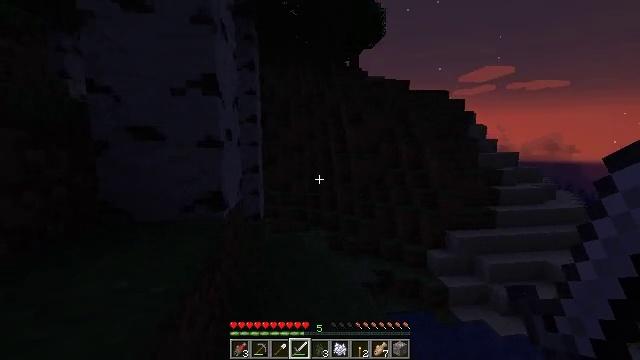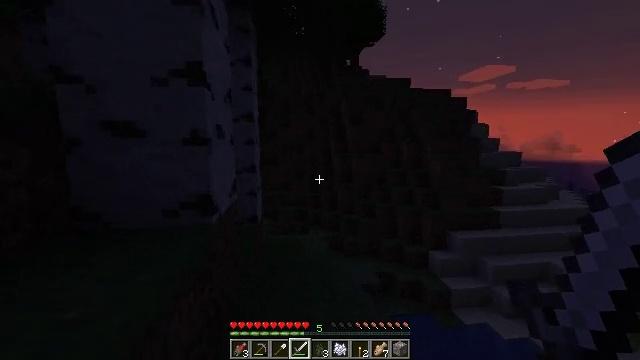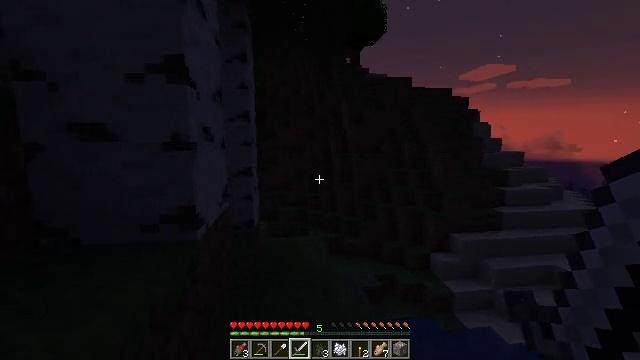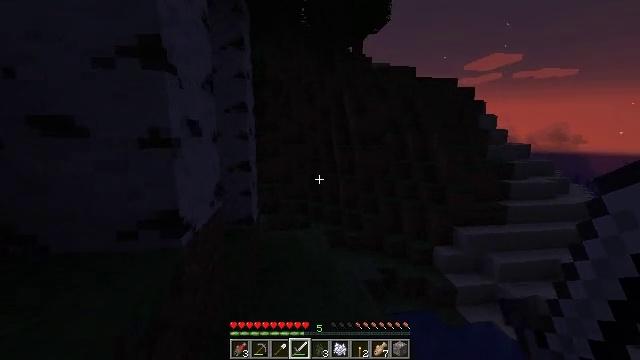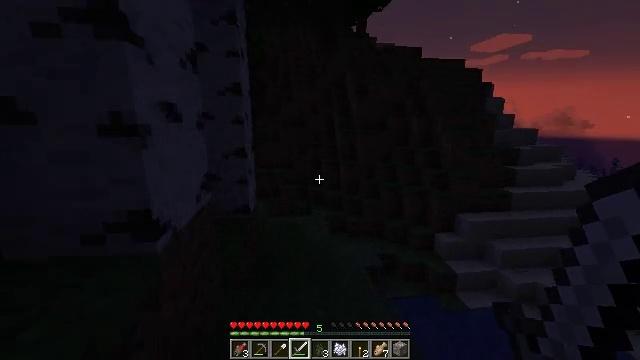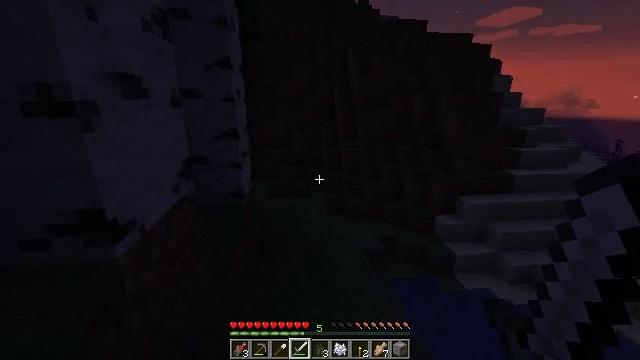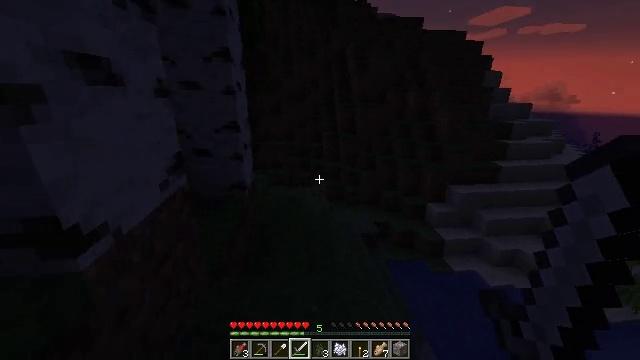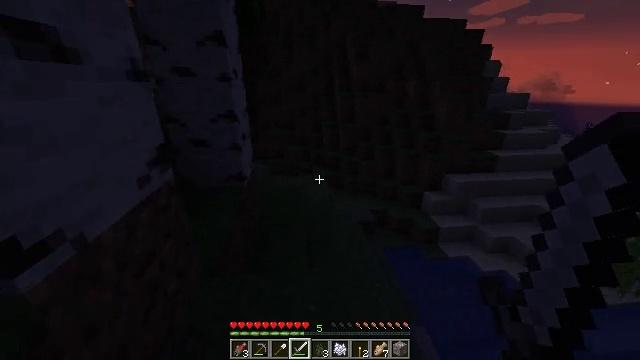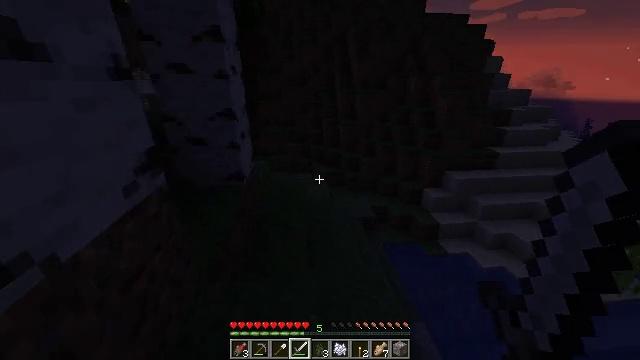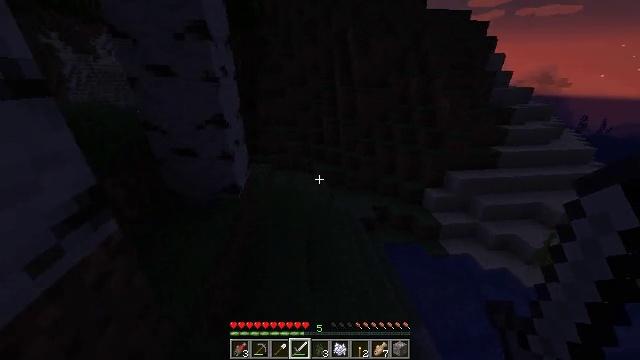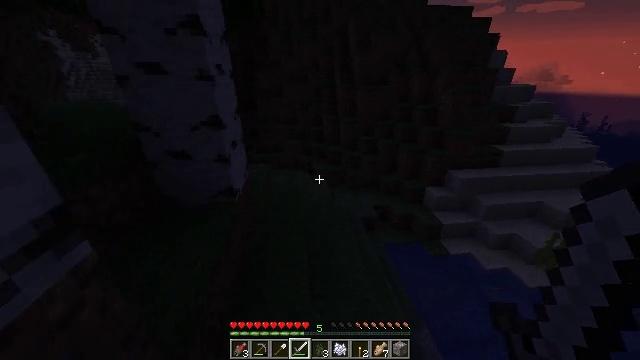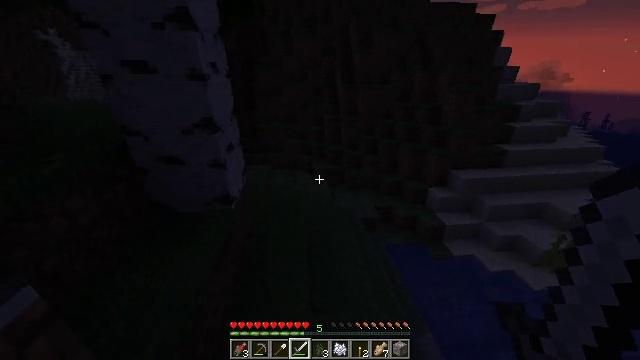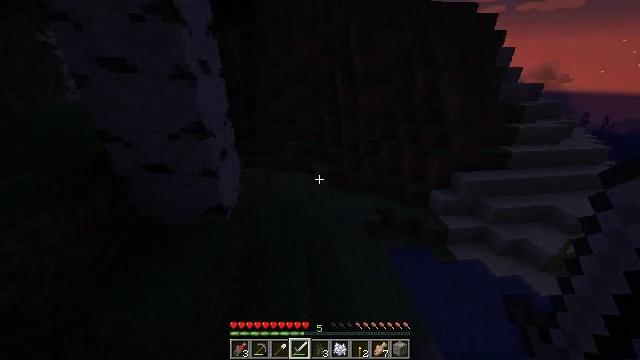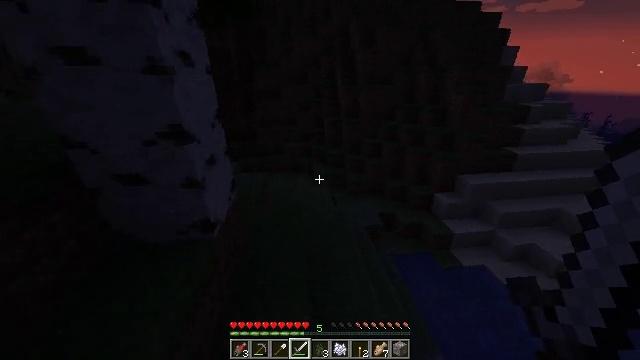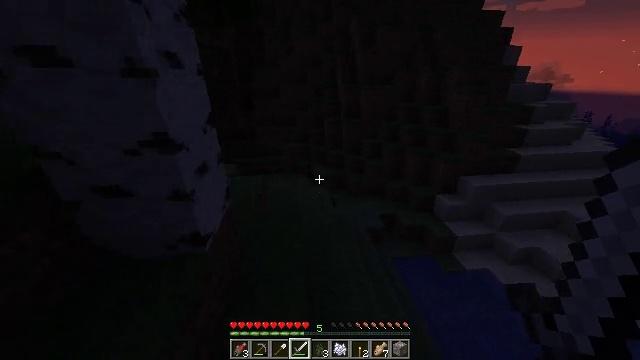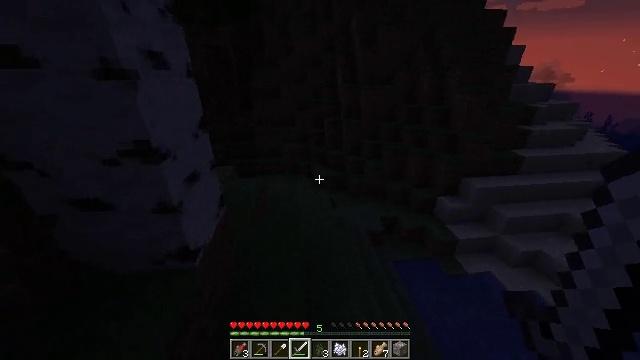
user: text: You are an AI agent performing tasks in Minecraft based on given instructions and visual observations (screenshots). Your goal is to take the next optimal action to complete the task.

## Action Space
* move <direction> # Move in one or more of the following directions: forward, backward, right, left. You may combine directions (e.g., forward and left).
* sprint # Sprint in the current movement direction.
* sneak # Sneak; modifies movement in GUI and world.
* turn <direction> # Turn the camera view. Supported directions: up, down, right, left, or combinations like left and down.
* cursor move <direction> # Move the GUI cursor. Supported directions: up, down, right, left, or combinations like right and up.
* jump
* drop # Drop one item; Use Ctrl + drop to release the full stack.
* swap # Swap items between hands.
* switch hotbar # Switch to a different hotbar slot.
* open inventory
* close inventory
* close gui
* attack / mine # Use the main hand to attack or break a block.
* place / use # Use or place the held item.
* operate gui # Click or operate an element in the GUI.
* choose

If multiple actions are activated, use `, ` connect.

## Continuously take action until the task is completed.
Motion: motion action
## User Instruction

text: Collect sugar cane near water sources.
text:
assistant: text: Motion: move forward
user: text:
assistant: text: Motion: move forward
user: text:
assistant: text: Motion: move forward, turn down
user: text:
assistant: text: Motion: move forward, turn down
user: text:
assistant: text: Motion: move forward, sprint, turn down
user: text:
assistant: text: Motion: move forward, sprint, turn down
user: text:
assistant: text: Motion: move forward, sprint, turn down
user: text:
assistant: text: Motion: move forward, sprint, turn down
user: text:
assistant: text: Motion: move forward, sprint
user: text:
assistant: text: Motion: move forward, sprint
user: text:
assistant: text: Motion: move forward, sprint
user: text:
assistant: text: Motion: move forward, sprint
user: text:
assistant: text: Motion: move forward, sprint
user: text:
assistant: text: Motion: move forward, sprint
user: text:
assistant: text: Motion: move forward, sprint
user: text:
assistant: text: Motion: move forward, sprint
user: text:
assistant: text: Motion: move forward, sprint
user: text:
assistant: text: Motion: move forward, sprint
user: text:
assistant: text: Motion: move forward, sprint
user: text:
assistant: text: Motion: move forward, sprint, turn right
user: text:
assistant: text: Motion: move forward, sprint, turn right
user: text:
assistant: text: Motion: move forward, sprint
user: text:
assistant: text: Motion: move forward, sprint, turn right
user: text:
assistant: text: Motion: move forward, sprint, turn right
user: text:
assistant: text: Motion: move forward, sprint, turn right
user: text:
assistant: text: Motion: move forward, sprint
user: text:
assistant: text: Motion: move forward, sprint, turn right
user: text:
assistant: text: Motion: move forward, sprint, turn right
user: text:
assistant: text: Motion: move forward, sprint, turn right
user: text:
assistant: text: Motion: move forward, sprint, turn right